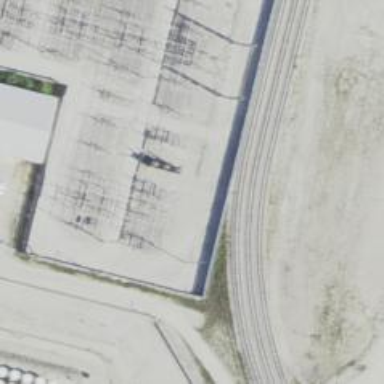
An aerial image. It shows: Switch used for power control.